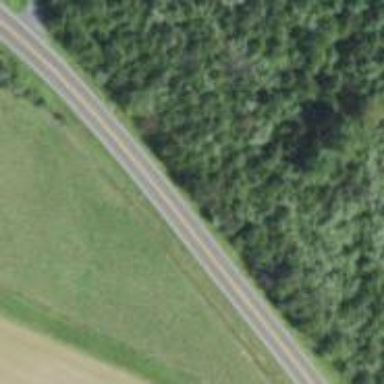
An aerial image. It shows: Secondary road.